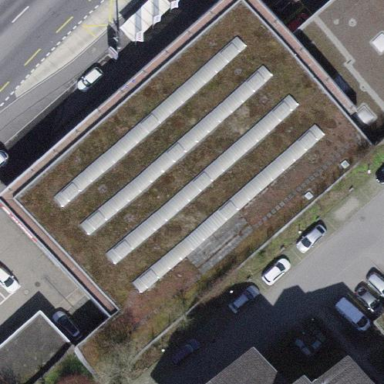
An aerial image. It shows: Building that houses car shop.